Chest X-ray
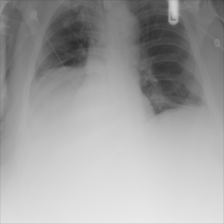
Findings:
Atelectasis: negative
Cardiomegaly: negative
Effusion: negative
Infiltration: negative
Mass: negative
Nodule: negative
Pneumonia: negative
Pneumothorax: negative
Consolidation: negative
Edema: negative
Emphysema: negative
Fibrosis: negative
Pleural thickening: negative
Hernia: negative